Question: ## Goal
To retrieve all tables from SQL Database while excluding the system tables.

The tables in green notify the ones I want and the red rectangle are the ones I want to exclude (system tables)
---
## Attempt
Here's what I tried
'''
Private Function GetTables(ByVal cnSql As String) As List(Of String)
Dim lst_Tables As New List(Of String)
Dim mycn As SqlConnection
Dim myCmd As SqlDataAdapter
Dim myData As New DataSet()
mycn = New SqlConnection(cnSql) 'Properly connects to my database
mycn.Open()
myCmd = New SqlDataAdapter("SELECT * FROM INFORMATION_SCHEMA.tables ORDER BY TABLE_NAME", mycn)
myCmd.Fill(myData)
mycn.Close()
For Each table As DataTable In myData.Tables
For Each row As DataRow In table.Rows
'Only fetch tables (ommit views)
If row.ItemArray(3).ToString = "BASE TABLE" Then
For Each col As DataColumn In table.Columns
If col.ToString() = "TABLE_NAME" Then
lst_Tables.Add(row(col).ToString())
Exit For
End If
Next
End If
Next
Next
Return lst_Tables
End Function
'''
Unfortunately, this also returns the System Tables ... How would I go about not including these?
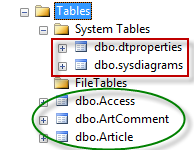
Answer: Use this query instead of yours:
'''
SELECT * FROM sys.objects WHERE type = 'U'
'''
or
'''
SELECT * FROM sys.tables
'''
You can also use the 'is_ms_shipped = 0' in your predicate.